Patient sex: F
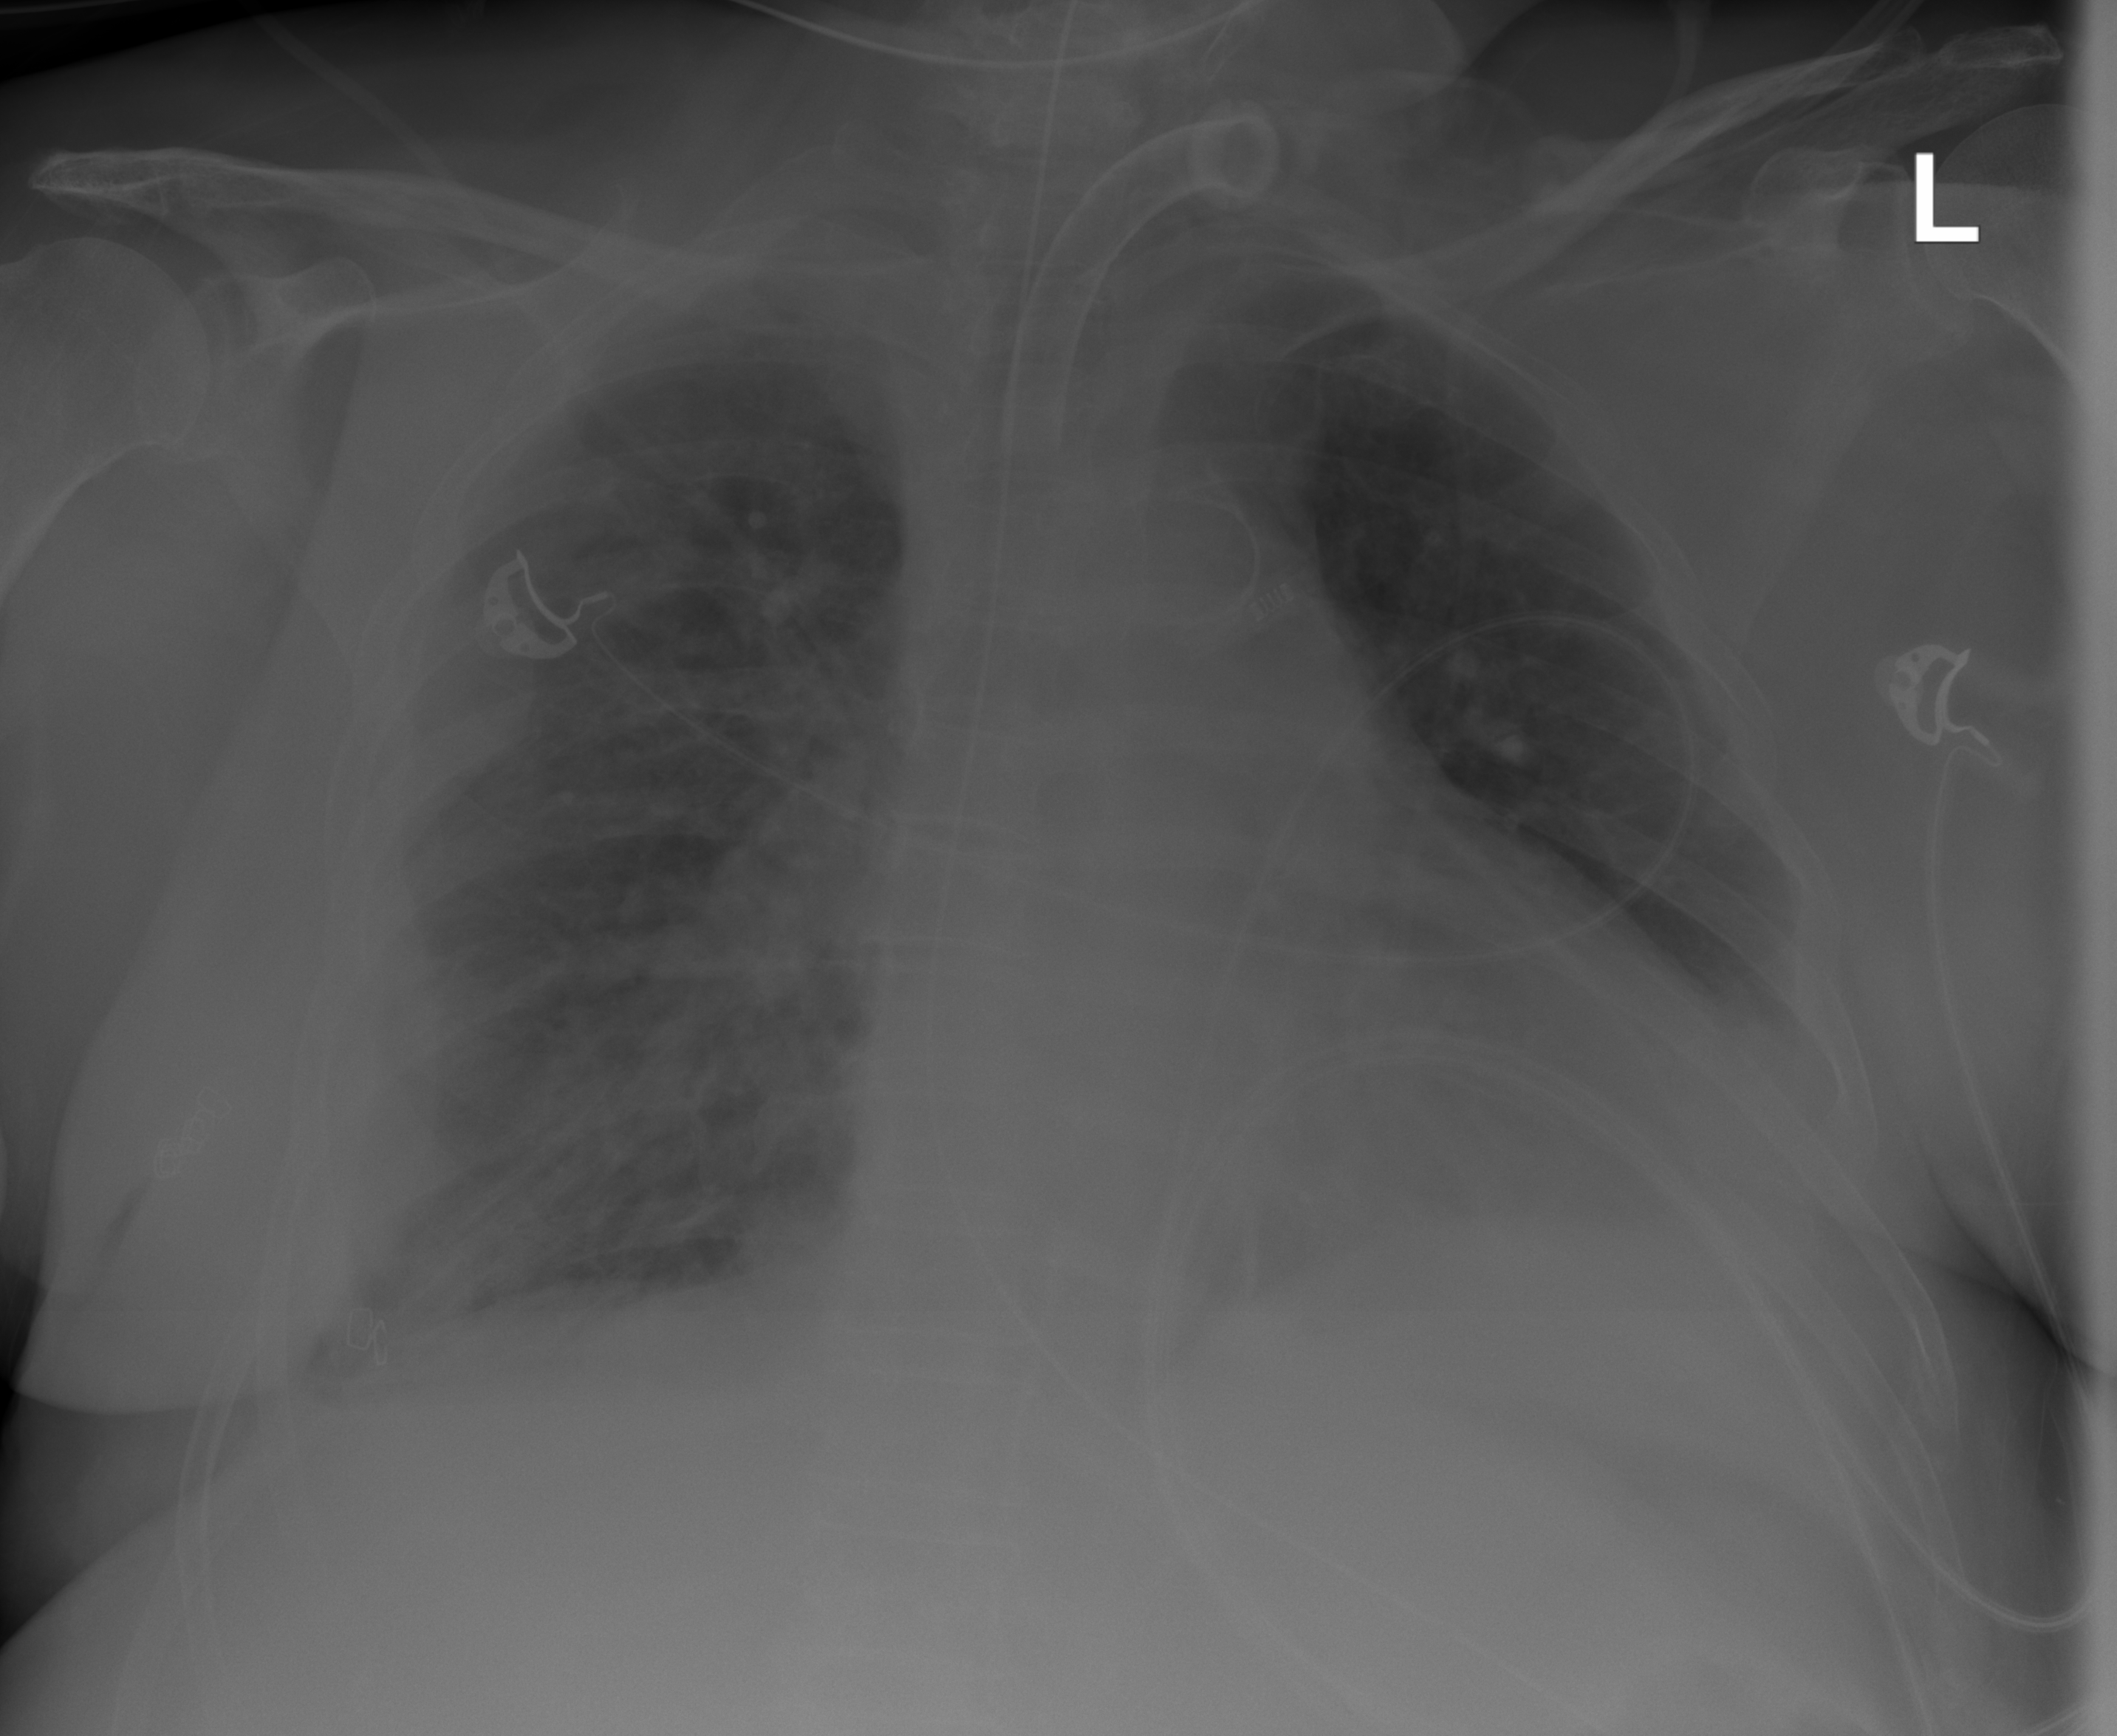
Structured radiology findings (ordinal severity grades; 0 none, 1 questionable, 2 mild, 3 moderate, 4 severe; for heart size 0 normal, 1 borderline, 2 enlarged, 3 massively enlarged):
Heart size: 2
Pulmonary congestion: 2
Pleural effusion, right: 2
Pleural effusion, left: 2
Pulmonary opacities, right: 2
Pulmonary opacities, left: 0
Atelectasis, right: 2
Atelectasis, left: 2